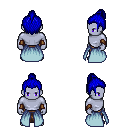
a pixel art fantasy rpg character, male body template, dark elf, purple skin, overskirt, robe skirt, blue short topknot hairstyle, cloth bracers, four views (front, back, left, right), 2x2 character sprite sheet, small pixel art, hard edges, no anti-aliasing